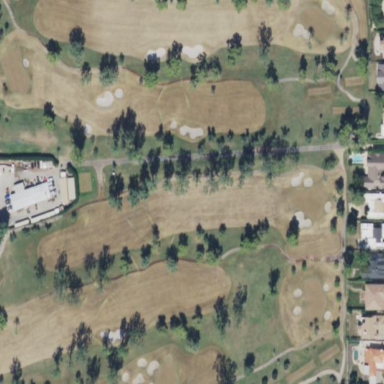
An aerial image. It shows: Area with grass used as rough in golf course.